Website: apple
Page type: customer-info-address
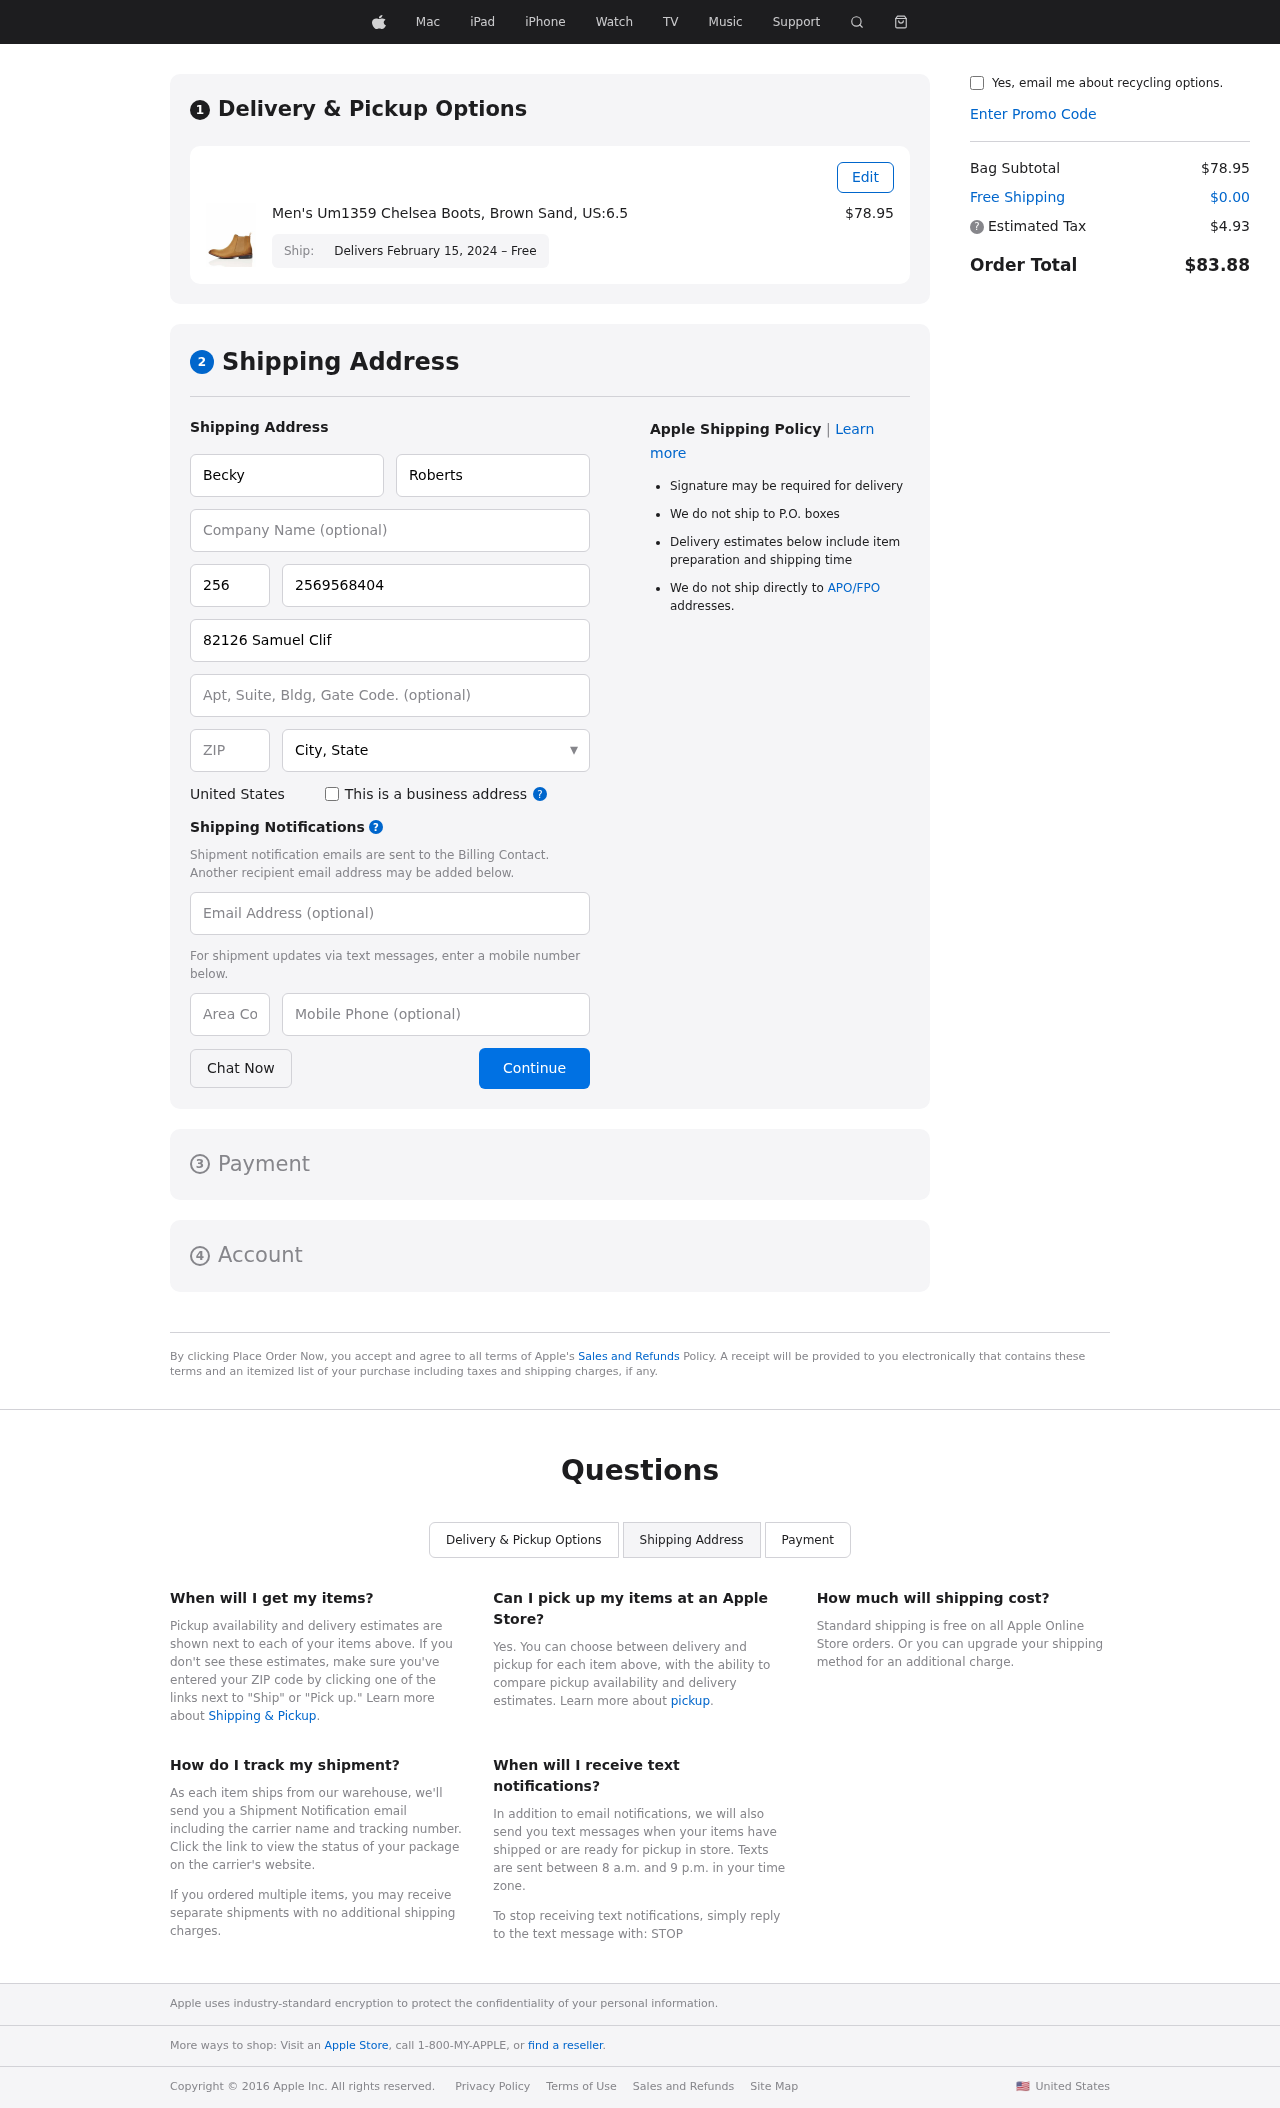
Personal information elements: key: PII_CITY_STATE
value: Carolynhaven, MN
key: PII_COUNTRY
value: United States
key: PII_EMAIL
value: beckyroberts@gmail.com
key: PII_FIRSTNAME
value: Becky
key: PII_LASTNAME
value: Roberts
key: PII_PHONE
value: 2569568404
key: PII_PHONE_ALT
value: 3349430397
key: PII_PHONE_ALT_AREA
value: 334
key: PII_PHONE_AREA
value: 256
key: PII_POSTCODE
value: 77422
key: PII_STREET
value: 82126 Samuel Cliff Suite 578
Product elements: key: PRODUCT1_NAME
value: Men's Um1359 Chelsea Boots, Brown Sand, US:6.5
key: PRODUCT1_PRICE
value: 78.95
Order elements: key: ORDER_DELIVERY_DATE
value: Delivers February 15, 2024 – Free
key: ORDER_SUBTOTAL
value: $78.95
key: ORDER_SHIPPING_COST
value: $0.00
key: ORDER_TAX
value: $4.93
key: ORDER_TOTAL
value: $83.88